Aerial crown-view tile of a tropical tree (Barro Colorado Island, Panama), acquired 20250915:
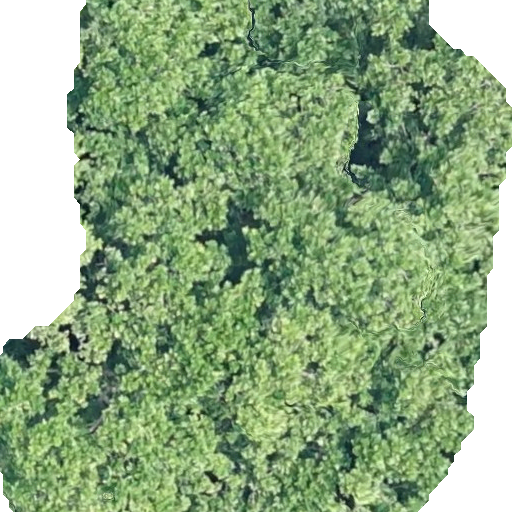
Species: Anacardium excelsum
GBIF accepted scientific name: Anacardium excelsum
Crown area: 389.649 m²